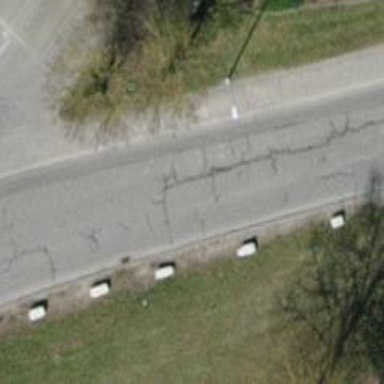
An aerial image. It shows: Asphalt parking aisle road.